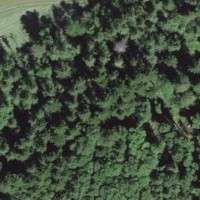
EUNIS habitat code: 44
Species observed at this site:
Asarum europaeum